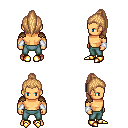
a pixel art fantasy rpg character, male body template, human, tanned skin, leather shoulder armor, teal pants, light blonde long topknot hairstyle, white cloth bracers, gold boots, four views (front, back, left, right), 2x2 character sprite sheet, small pixel art, hard edges, no anti-aliasing